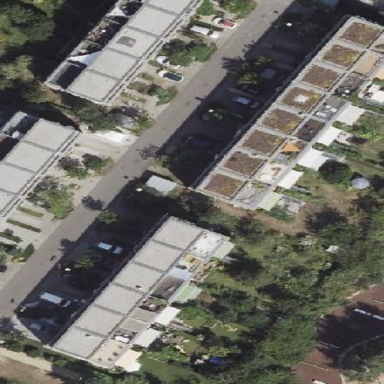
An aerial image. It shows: Flat roof terrace building.